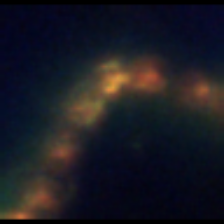
Taxon: Chaetoceros
Group: Diatoms